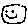
Label: smiley face